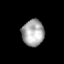
Tissue: prostate
Cell type: Epithelial cells
Senescence score: 0.3075
Nuclear area (px): 575
Mean DAPI intensity: 167.685